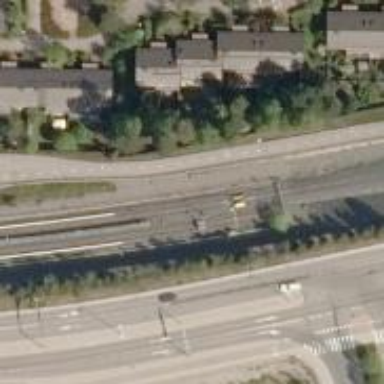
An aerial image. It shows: Siding service.